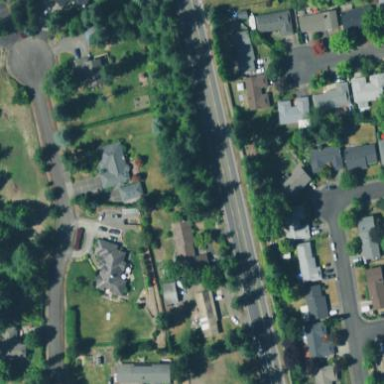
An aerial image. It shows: Residential area in rural setting.